A scalogram of one vibration snapshot from a rotating bearing is shown, computed with a continuous wavelet transform. What is the most likely bearing condition (normal, inner_race, outer_race, ball)?
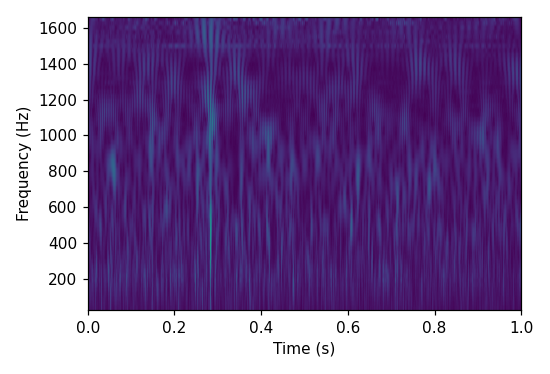
Answer: inner_race